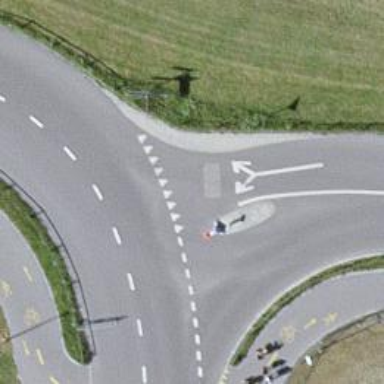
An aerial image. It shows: Road with "give way" sign.